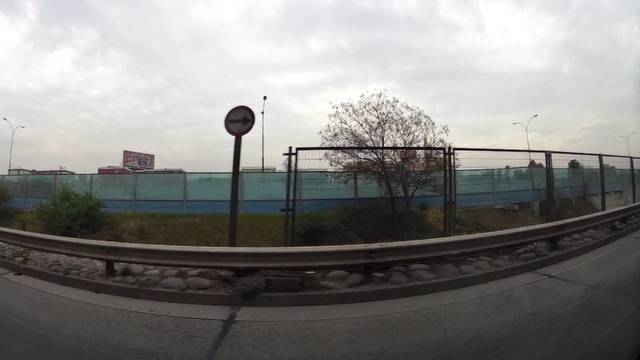
Region: Chile
Coordinates: -33.42, -70.677